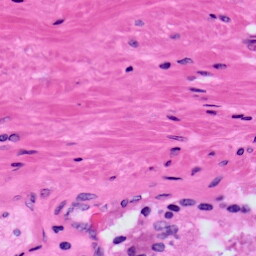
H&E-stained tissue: Prostate